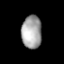
Tissue: lung
Cell type: Fibroblasts
Senescence score: 0.5661
Nuclear area (px): 648
Mean DAPI intensity: 165.293